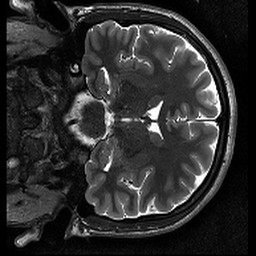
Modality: T2w
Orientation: coronal
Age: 21
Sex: male
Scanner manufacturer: siemens
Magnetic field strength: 3 T
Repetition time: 11.39 s
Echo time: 0.09 s